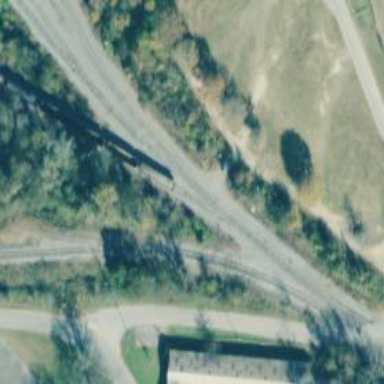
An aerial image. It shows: Railway spur junction.